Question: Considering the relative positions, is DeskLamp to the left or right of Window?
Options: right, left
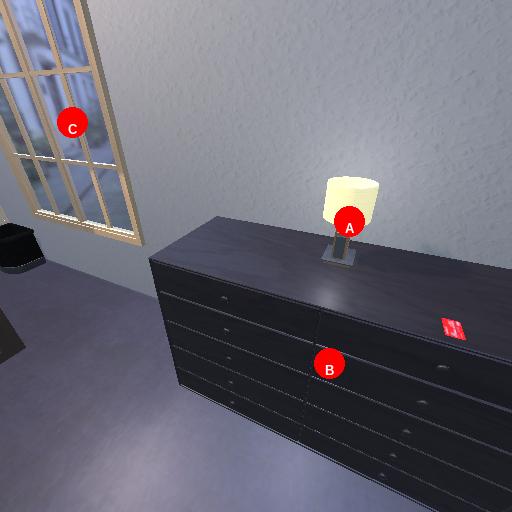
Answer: right